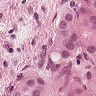
Metastatic tissue present: yes